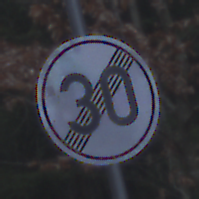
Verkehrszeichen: EndeGeschwindigkeit30
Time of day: MorningAfternoon
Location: Outdoor (Nature)
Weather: Overcast
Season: Winter
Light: Natural